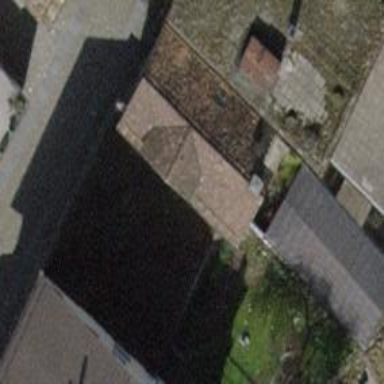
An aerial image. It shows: Building with gabled roof made of roof tiles. The roof is oriented across the structure.